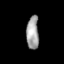
Tissue: lung
Cell type: Epithelial cells
Senescence score: 0.161
Nuclear area (px): 409
Mean DAPI intensity: 158.905